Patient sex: F
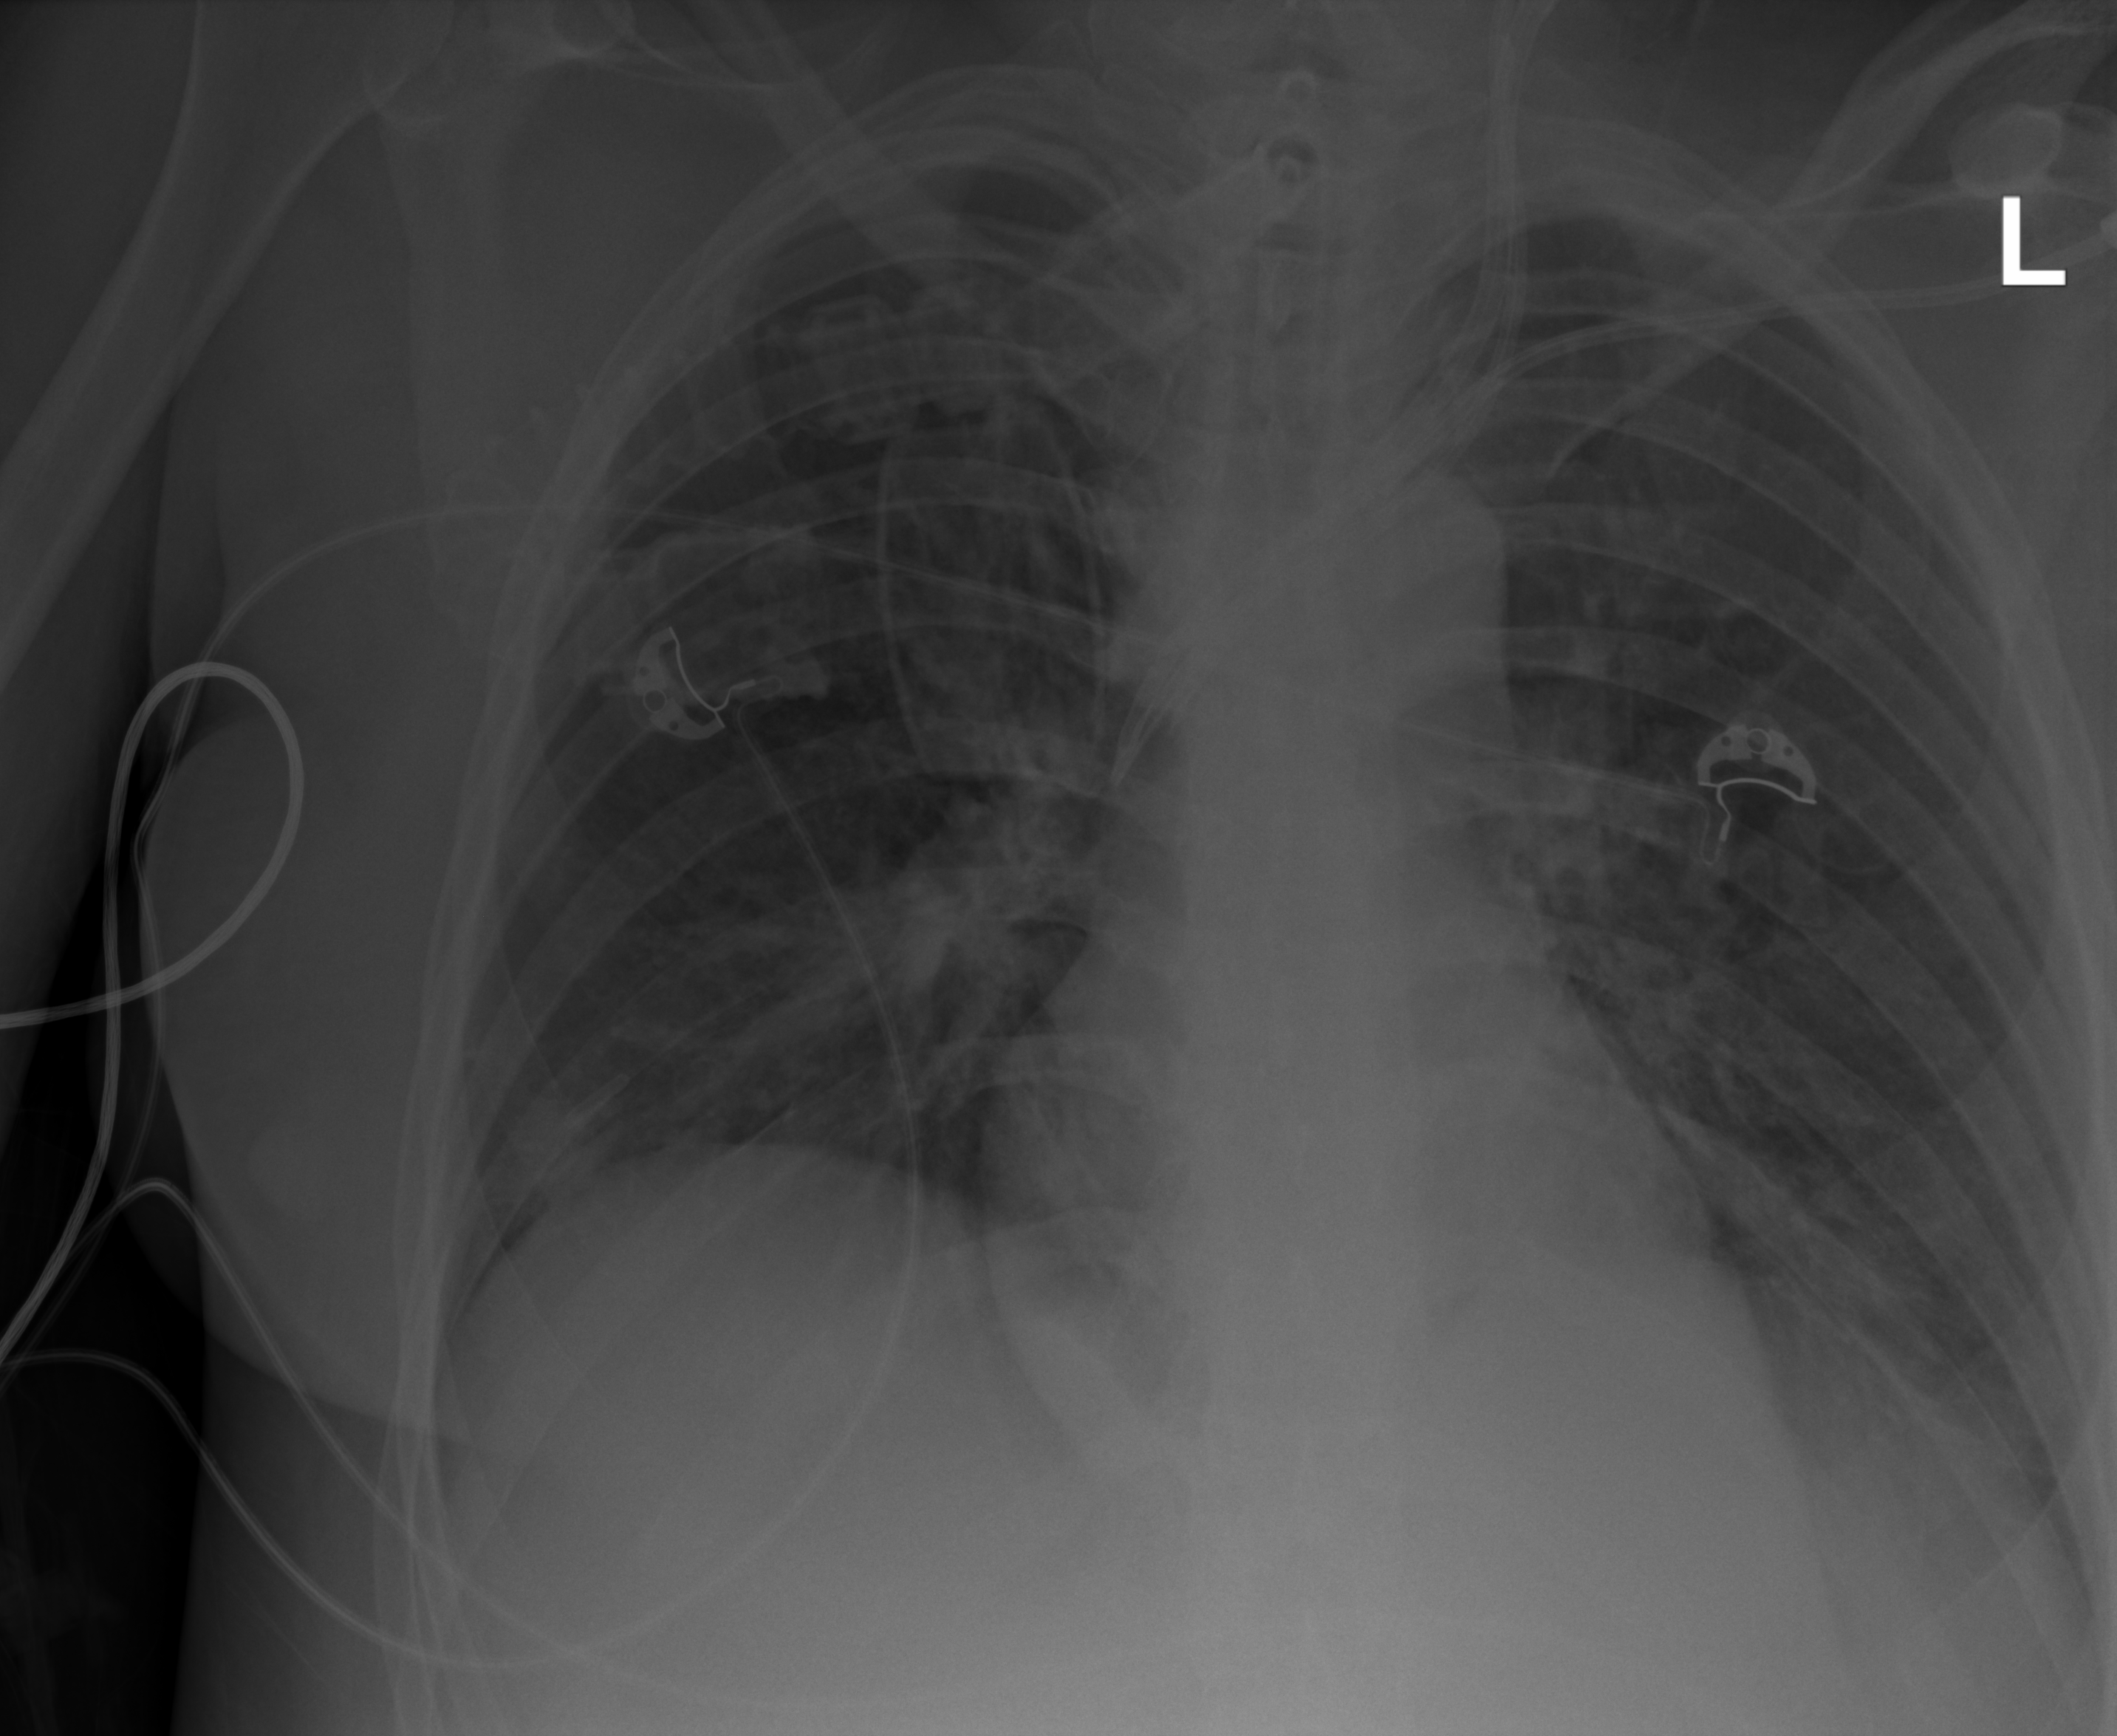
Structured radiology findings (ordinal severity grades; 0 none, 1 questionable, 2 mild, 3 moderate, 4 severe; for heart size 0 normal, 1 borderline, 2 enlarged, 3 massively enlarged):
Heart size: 0
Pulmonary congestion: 0
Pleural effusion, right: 0
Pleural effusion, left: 0
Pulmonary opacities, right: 2
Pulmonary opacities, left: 1
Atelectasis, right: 2
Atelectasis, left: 2